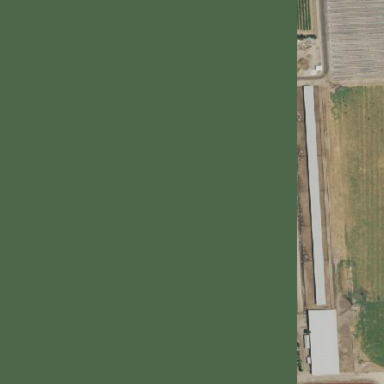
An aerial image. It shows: Farmyard area.